Question: I'm developing Facebook application.there i have to obtain hash key.i followed this link--> <URL> and i did all the things mentioned there to configure OpenSSL now Im having a Error.
i have posted my cmd.'please find below.
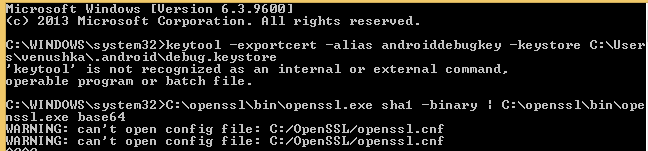
Answer: You can get hash key programmatically also. It's easy.
just use this code in your onCreate() method.
'''
public void PrintHashKeyInLog() {
PackageInfo info;
try {
info = getPackageManager().getPackageInfo(
"Your package name here",
PackageManager.GET_SIGNATURES);
for (Signature signature : info.signatures) {
MessageDigest md;
md = MessageDigest.getInstance("SHA");
md.update(signature.toByteArray());
String something = new String(Base64.encode(md.digest(), 0)); // String
// something = new String(Base64.encode(md.digest(), 0));
Log.e("hash key", something);
}
} catch (NameNotFoundException e1) {
Log.e("name not found", e1.toString());
} catch (NoSuchAlgorithmException e) {
Log.e("no such an algorithm", e.toString());
} catch (Exception e) {
Log.e("exception", e.toString());
}
}
'''
use your package name in
'''
info = getPackageManager().getPackageInfo(
"Your package name here",
PackageManager.GET_SIGNATURES);
'''
just call this method from onCreate() and your hashkey will be printed in logcat.